【题型】填空题　【知识点】平面几何　【难度】easy
已知等边三角形的一个顶点位于原点，另外两个顶点在抛物线 $y^2 = 2px \, (p > 0)$ 上，则这个等边三角形的边长为 \underline{\hspace{4cm}} .
【解答】
\noindent \textbf{【答案】} $4\sqrt{3}p$

\vspace{0.2cm}
\noindent \textbf{【分析】} 设等边三角形边长为$a$，根据抛物线的对称性以及等边三角形的对称性，表示出顶点$A$的坐标，代入抛物线方程，即可求得答案.

\vspace{0.2cm}
\noindent \textbf{【详解】} 由题意可知等边三角形的一个顶点位于原点，另外两个顶点在抛物线$y^2 = 2px$上，
则另外两个顶点关于$x$轴对称，如图所示：

\vspace{0.2cm}

\vspace{0.2cm}
\noindent 设等边三角形边长为$a$，$a > 0$，则$A$点横坐标为$a \times \cos30^\circ = \dfrac{\sqrt{3}}{2}a$，
则$A\left(\dfrac{\sqrt{3}}{2}a,\dfrac{1}{2}a\right)$，代入$y^2 = 2px$得$\left(\dfrac{1}{2}a\right)^2 = 2p \times \dfrac{\sqrt{3}}{2}a$，解得$a = 4\sqrt{3}p$（$a = 0$舍去），
故等边三角形的边长为$4\sqrt{3}p$.
故答案为：$4\sqrt{3}p$.

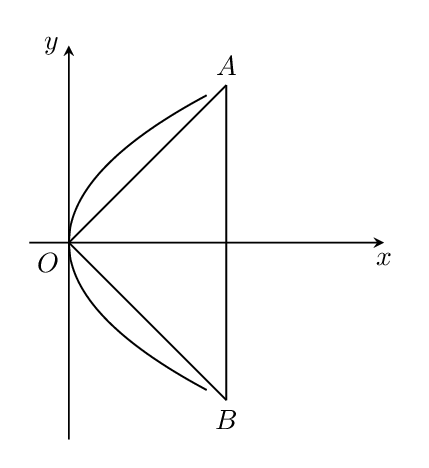